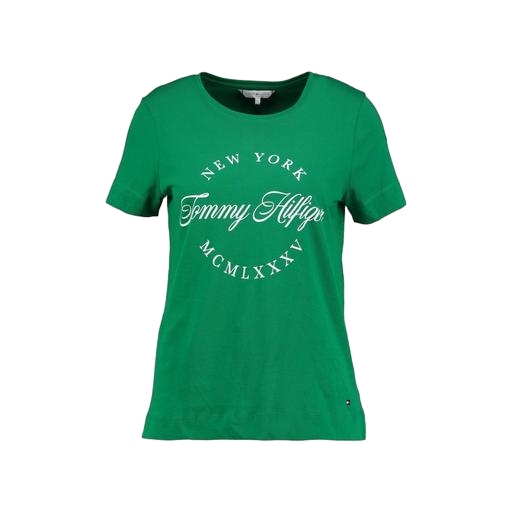
t-shirt green, trim t-shirt, green romy crew neck tee, white background